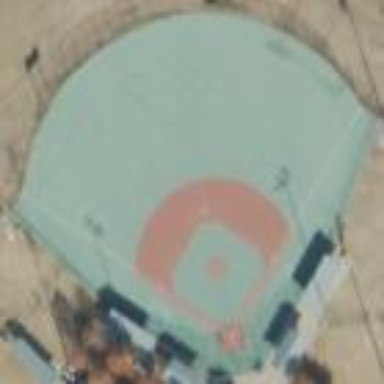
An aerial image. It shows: Baseball pitch for leisure land.